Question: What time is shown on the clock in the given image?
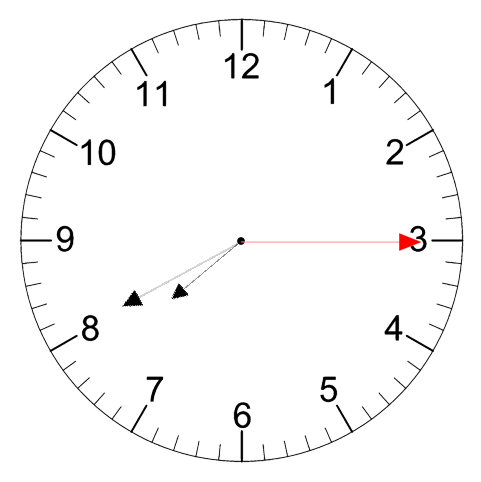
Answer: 07:40:15